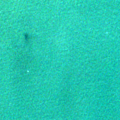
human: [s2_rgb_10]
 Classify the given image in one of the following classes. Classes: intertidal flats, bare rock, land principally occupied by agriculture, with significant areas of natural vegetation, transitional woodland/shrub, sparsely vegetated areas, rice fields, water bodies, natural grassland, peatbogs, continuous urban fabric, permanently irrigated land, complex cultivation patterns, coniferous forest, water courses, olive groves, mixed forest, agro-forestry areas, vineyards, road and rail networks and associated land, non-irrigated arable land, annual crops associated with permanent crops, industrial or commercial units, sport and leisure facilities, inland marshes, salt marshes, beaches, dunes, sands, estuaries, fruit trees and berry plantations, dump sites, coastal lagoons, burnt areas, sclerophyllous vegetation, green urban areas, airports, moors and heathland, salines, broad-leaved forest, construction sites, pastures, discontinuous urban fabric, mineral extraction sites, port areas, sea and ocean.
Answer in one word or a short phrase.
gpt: sea and ocean